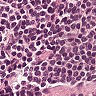
Metastatic tissue present: no